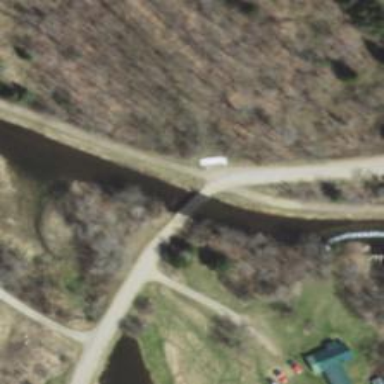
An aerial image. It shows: Residential road with bridge.